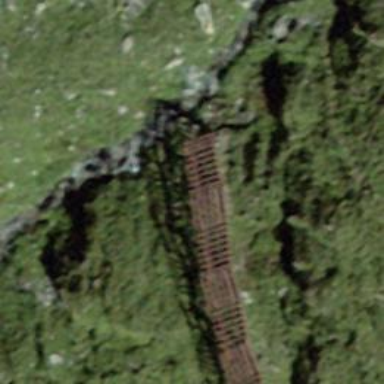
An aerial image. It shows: Snow fence that is man-made.